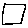
Label: square